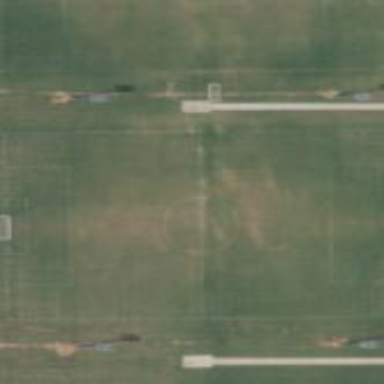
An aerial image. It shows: Soccer pitch for outdoor sports and leisure activities.